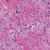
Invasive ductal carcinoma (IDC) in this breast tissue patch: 1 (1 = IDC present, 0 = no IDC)